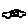
Label: car